Question: The fast rise and exponential decay transients "spikes" you can see to the left in green represent neural activity that is changing over time. in blue is a baseline reference signal. both blue and green have some drift overtime as you can see.
Because I was experiencing baseline drift and a generally noisy signal, I tried to high pass filter. I was able to high-pass filter them by inverse low-pass filtering them (see the brief tutorial <URL>. to the right is the filtered signal.
'''
N=101
Fc=0.001
Fs=1.14 # it's imaging data being acquired at just over 1Hz
h=scipy.signal.firwin(N, Fc, Fs/2)
h=-h
h[N/2] = h[N/2] + 1
#this is filter design output from the tutorial
#mfreqz(h)
#show()
y=scipy.signal.lfilter(h, 1.0, data)
yy=scipy.signal.lfilter(h, 1.0, data2)
'''
It worked to get rid of the drift, although it introduced some artifacts, such as introducing a "fake peak" at the beginning, shrinking the original green peaks, and causing what looks like "undershoot" at the bottom of one of the green peaks.
I can probably tolerate some of these artifacts, but it is still too choppy for my liking. Is there a way to smooth the noisiness here?

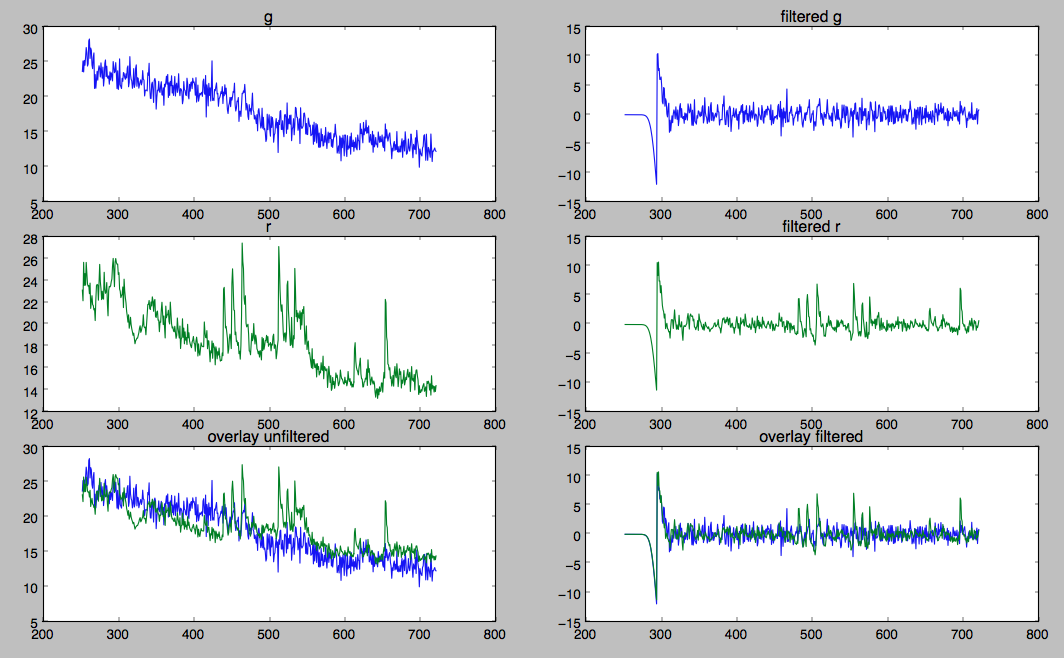
Answer: You could consider first removing the undesired linear trend in the data by using
'''
scipy.signal.detrend
'''
The documentation is <URL>.
You might also want to try subtracting a least squares fit to your baseline (blue) signal from your scientifically significant (green) signal.
Then, to smooth the data, consider a low pass filter, perhaps a moving average (MA) filter,or other type of low pass filter. You may have to experiment to define a filter that will remove the noise components, but not your signal of interest.